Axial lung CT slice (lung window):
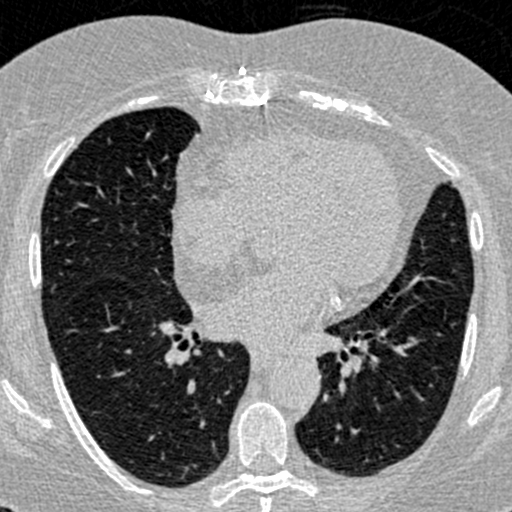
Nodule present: yes
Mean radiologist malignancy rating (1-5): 3